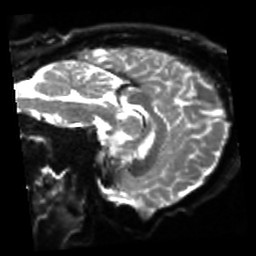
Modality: sbref
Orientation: sagittal
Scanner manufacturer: siemens
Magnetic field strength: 3 T
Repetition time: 4 s
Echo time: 0.0594 s